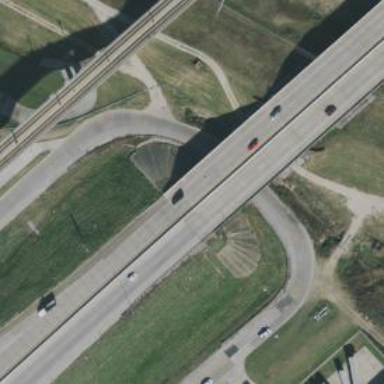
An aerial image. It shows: Secondary link road.